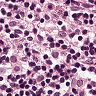
Metastatic tissue present: no